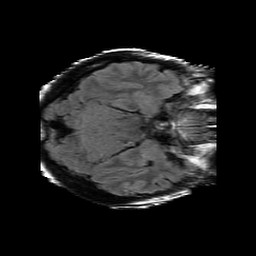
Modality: FLAIR
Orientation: axial
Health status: ill
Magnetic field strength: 3 T